Question: What is the reading of the measurement in the image?
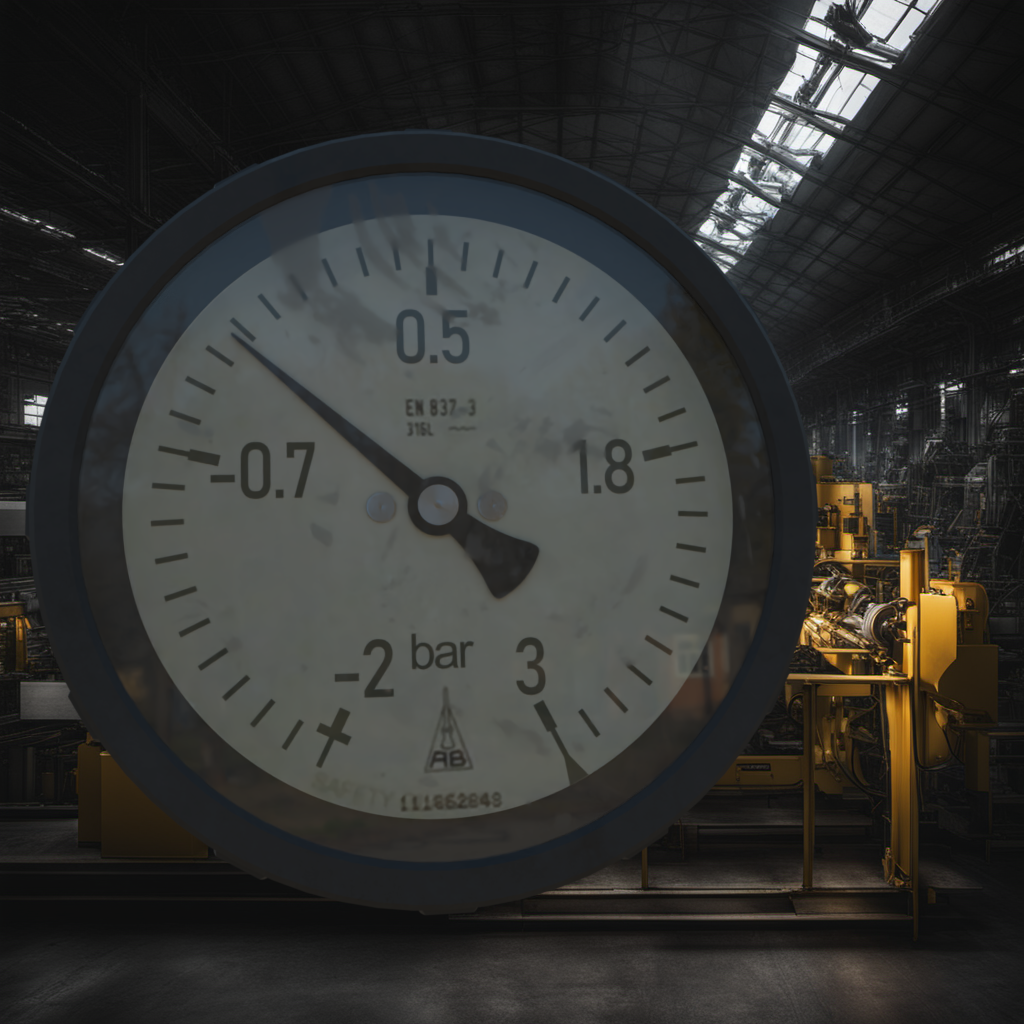
Answer: The result is -0.31
Question: What is the reading range of the measurement in the image?
Answer: The range is from -2 to 3
Question: What is the minimum and maximum value of the measurement shown in the image?
Answer: The minimum value is -2 and the maximum value is 3